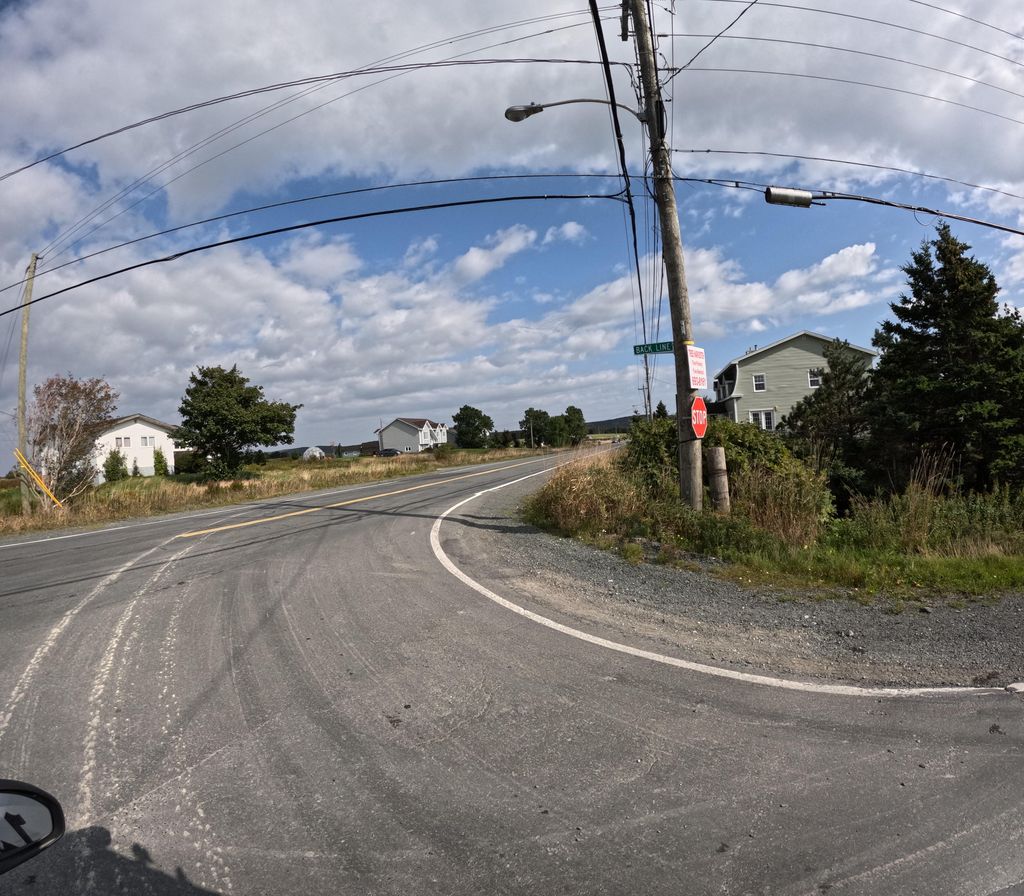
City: st_johns